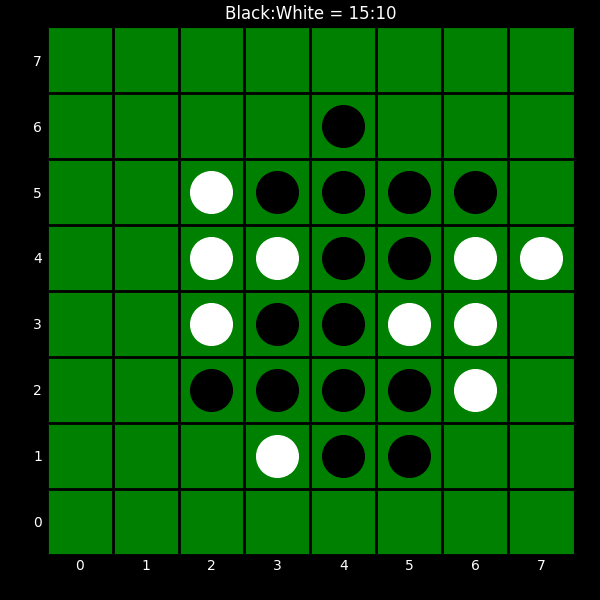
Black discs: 15
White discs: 10